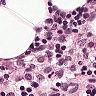
Metastatic tissue present: no